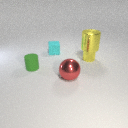
large red metal sphere to the left of small yellow metal cylinder